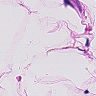
Metastatic tissue present: no